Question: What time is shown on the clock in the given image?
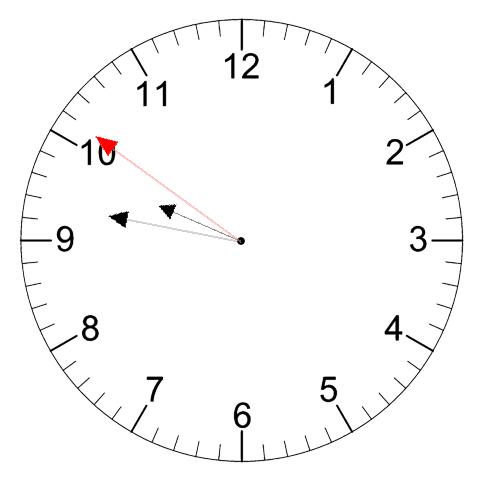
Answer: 09:46:51